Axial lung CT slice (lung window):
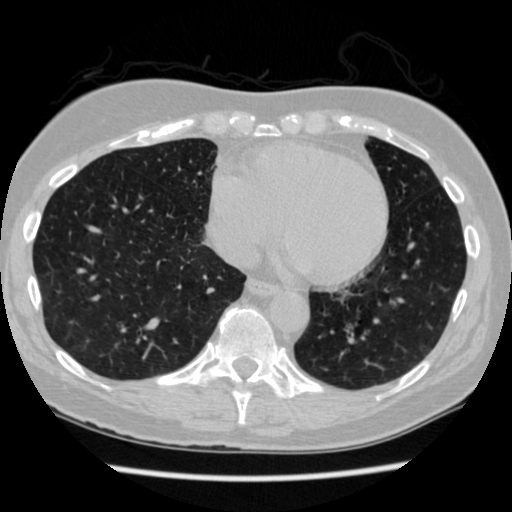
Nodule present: no